Question: I'm using yacc and lex with Visual Studio 2012 C++/CLI and have created a custom build step for the yacc source file as shown in image below

There are two dependencies for the output file. They are the yacc source file icl5kyacc.y and the yyparse.c template file. Every time I build the solution the custom build step runs even when the yyparse.c and icl5kyacc.y source files have not been modified. Here's directory listing following a build.
'''
21-Sep-2012 10:19:18p 28,210 A icl5kyacc.y
17-Sep-2012 7:32:06p 9,042 A yyparse.c
22-Sep-2012 11:43:56a 38,233 A ICL5KYACC.cpp
22-Sep-2012 11:43:56a 2,160 A icl5kyacc.h
'''
And after building again
2> Generating icl5kyacc.cpp from icl5kyacc.y
'''
21-Sep-2012 10:19:18p 28,210 A icl5kyacc.y
17-Sep-2012 7:32:06p 9,042 A yyparse.c
22-Sep-2012 11:45:46a 38,233 A ICL5KYACC.cpp
22-Sep-2012 11:45:46a 2,160 A icl5kyacc.h
'''
Am I mistaken in believing that the using a custom build step should automatically apply standard dependency rules between the input and output files of the build step? One thing I'm curious about is the macro which Studio put in for me under Additional Dependencies. Not sure what that is or if that is somehow pointing to a file that is being modified.
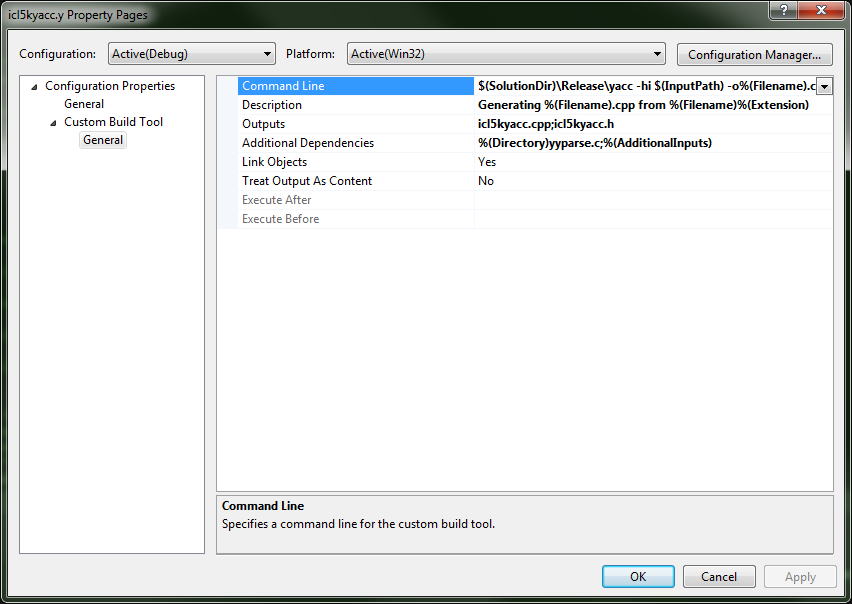
Answer: The problem was that %(Directory) was a relative path from the parent of the solution to the project directory "ICL5K\ICL5K" and during the build the current directory is already the project directory. So the yyparse.c dependent was being looked for in C:\ICL5K\ICL5K\ICL5K\ICL5K. I should have used $(ProjectDir) which is a full path from the root including the drive specifier "C:\ICL5K\ICL5K". But even better was to realize that all the input and output files were in the project directory and that was already the current default directory and to remove all directory macros as shown below

Also it is not necessary to specify icl5kyacc.y as a dependent since the custom build step is a property of icl5kyacc.y so that file it is already included as a dependent.